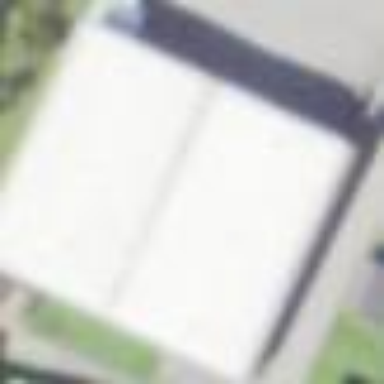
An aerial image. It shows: Building.